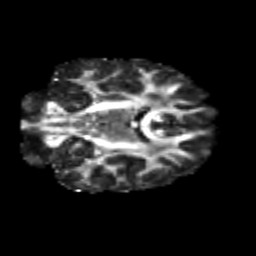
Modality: FA
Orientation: coronal
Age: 21
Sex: male
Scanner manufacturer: siemens
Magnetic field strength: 3 T
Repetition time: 3.5 s
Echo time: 0.125 s